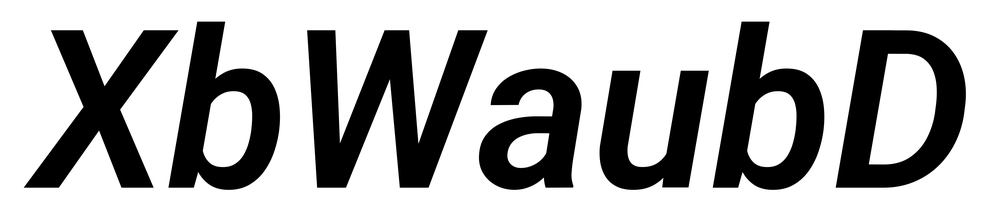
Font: Roboto-Italic_SemiBold_Italic